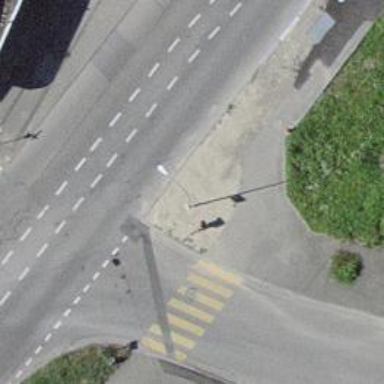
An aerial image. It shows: Kerb serving as barrier.